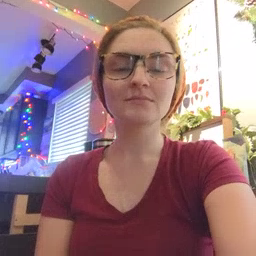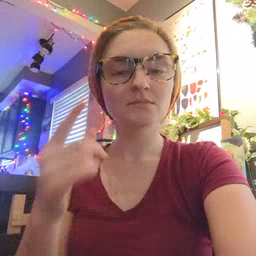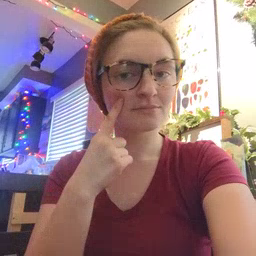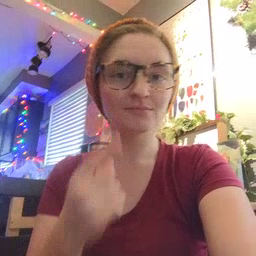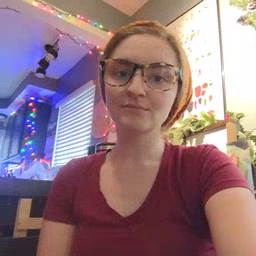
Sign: cheek